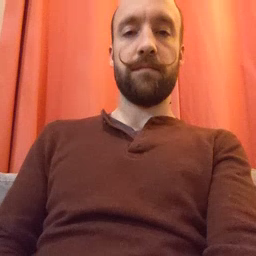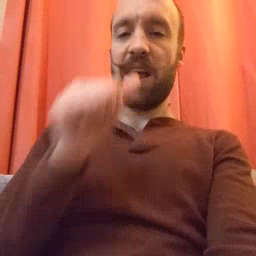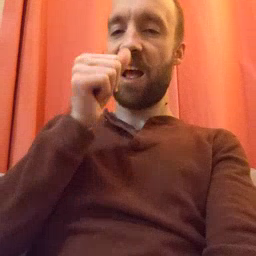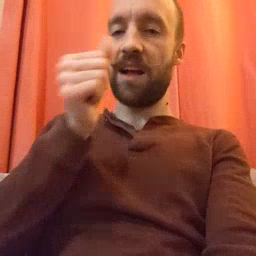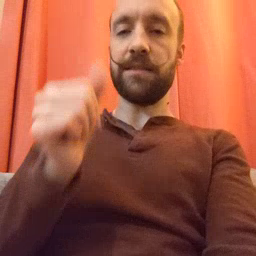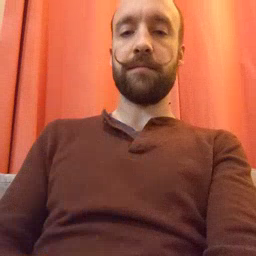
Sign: nuts